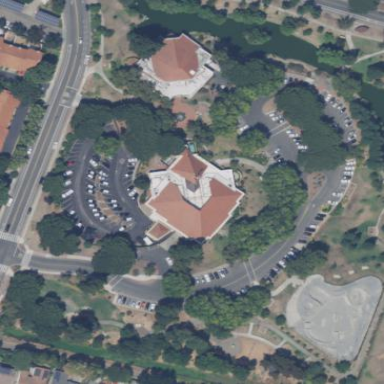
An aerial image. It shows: Police building.